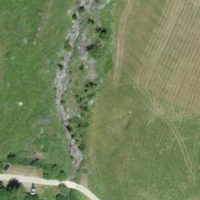
EUNIS habitat code: 26
Species observed at this site:
Chamaenerion angustifolium